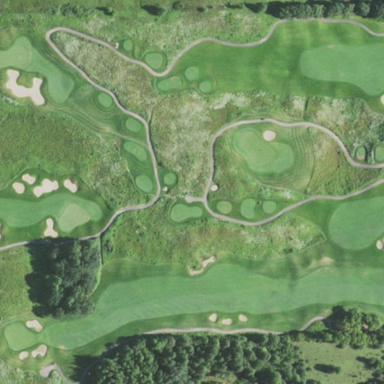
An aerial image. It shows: Golf rough area.